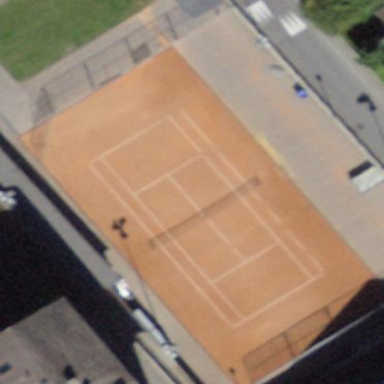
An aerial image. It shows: Tennis court on pitch.